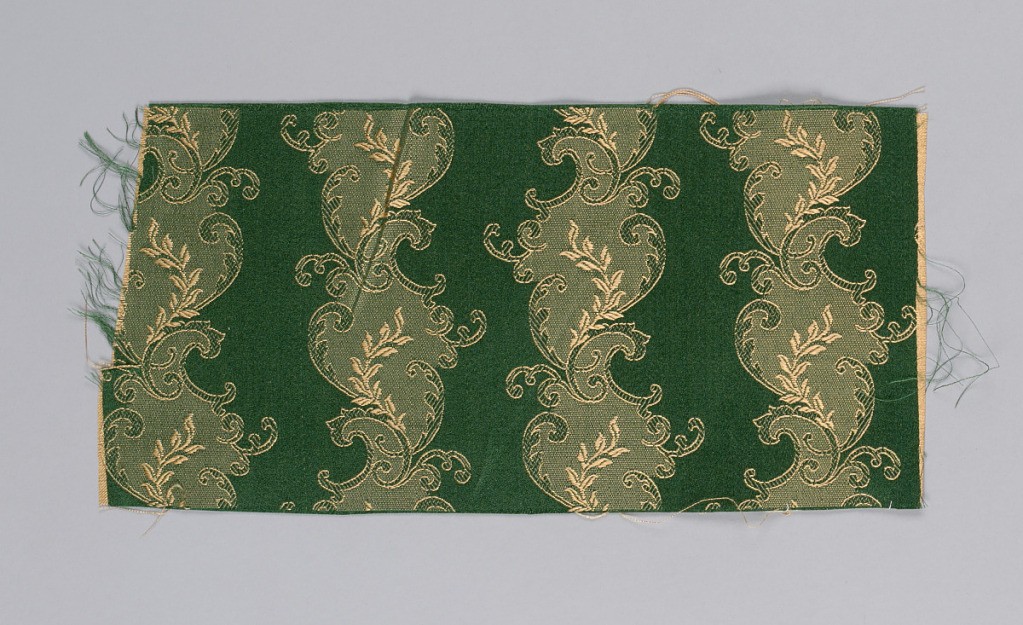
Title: Sample
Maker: Orinoka Mills, Philadelphia, Pennsylvania, USA
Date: ca. 1910
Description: Green warp with light orange weft forming a pattern in columns.